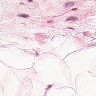
Metastatic tissue present: no